Question: I'm playing with bootstrap and am working with the scaffolding. I want three columns, but somehow every 'span' jumps one line. I can't figure out why.
My code:
'''
<div class="footer">
<span class="icon-bar"></span>
<span class="icon-bar"></span>
<span class="icon-bar"></span>
<pre>
<div class="row-fluid">
<div class="span4">Span 4</div>
<div class="span4">Span 4</div>
<div class="span4">Span 4</div>
</div>
<div class="row-fluid">
<div class="span4">Span 4</div>
<div class="span4">Span 4</div>
<div class="span4">Span 4</div>
</div>
</pre>
</div>
'''
And the undesired result:

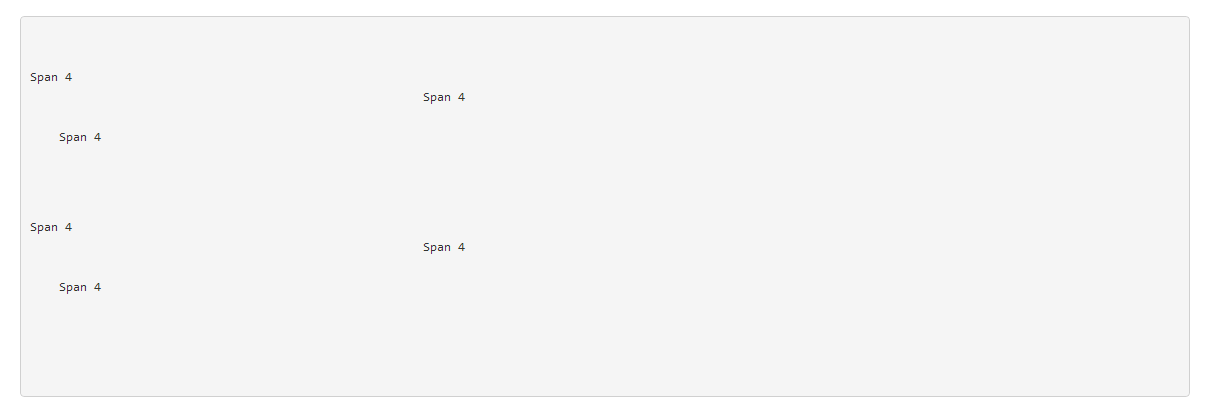
Answer: I think the issue is that '<pre>' is adding extra style, perhaps to the left and right of your row. If you take it out it should work fine. Check this <URL> that I made, I replaced '<pre>' with a div and I used the 'well' class. Hope that helped. Btw, I also added the container class to center the page, you don't have to do that.